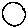
Label: circle